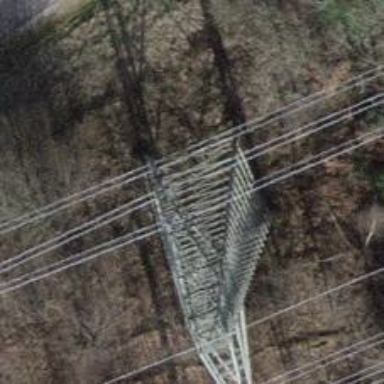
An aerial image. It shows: Power line is depicted.